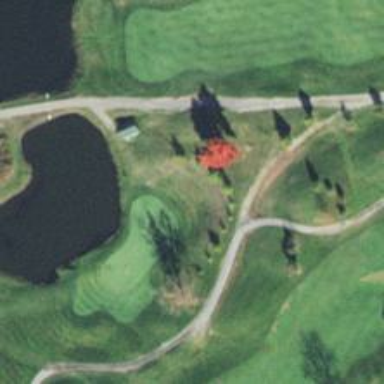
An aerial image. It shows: View of golf hole.